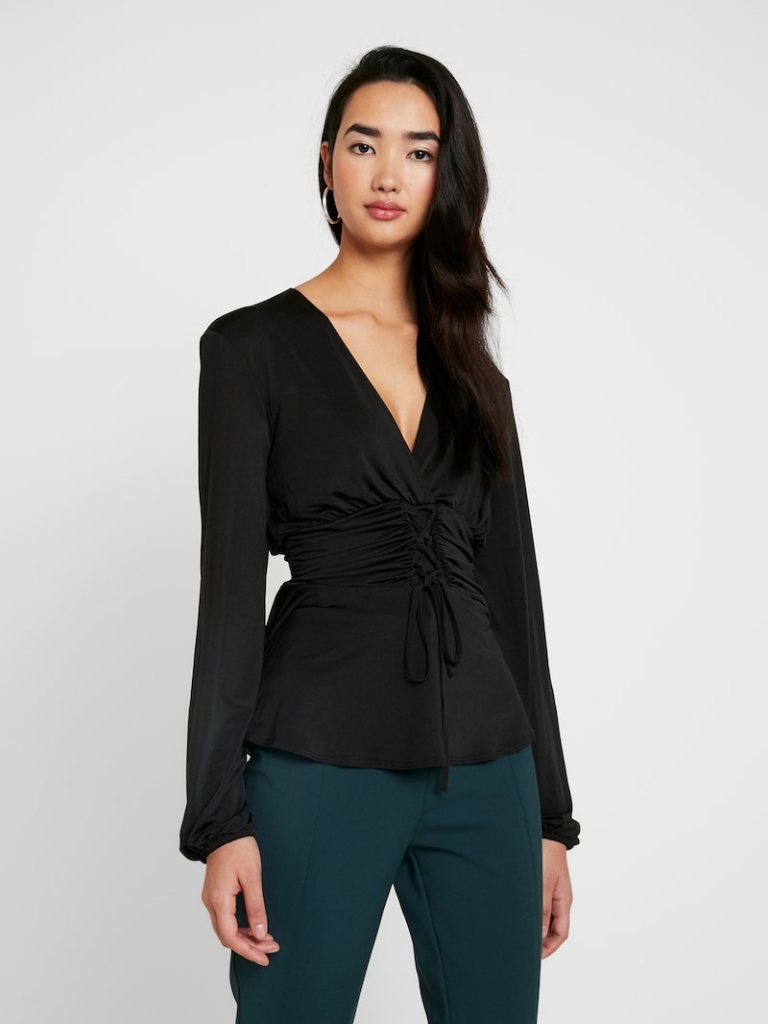
polyester tight a long-sleeved with the sleeves down waist length Untucked v-neck blouse